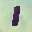
Label: 1